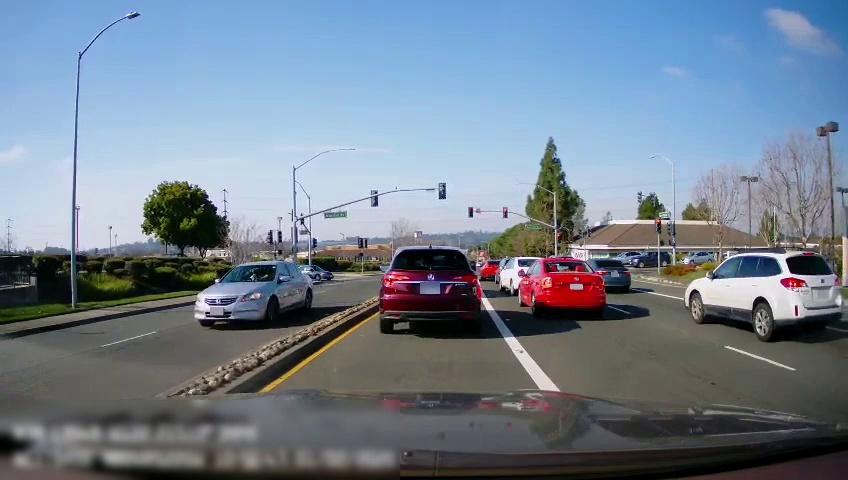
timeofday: Day
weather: Sunny
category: Drivable Space
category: Drivable Space
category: Vehicles | Car
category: Vehicles | Car
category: Vehicles | SUV
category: Vehicles | Car
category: Vehicles | Car
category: Vehicles | Car
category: Vehicles | SUV
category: Vehicles | SUV
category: Vehicles | Car
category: Vehicles | Car
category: Vehicles | Car
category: Vehicles | SUV
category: Lanes | Current Lane
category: Lanes | Alternate Lane
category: Lanes | Current Lane
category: Lanes | Current Lane
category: Lanes | Alternate Lane
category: Lanes | Opposite Lane
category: Traffic | Signs
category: Traffic | Signs
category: Traffic | Lights
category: Traffic | Lights
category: Traffic | Lights
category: Traffic | Lights
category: Traffic | Lights
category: Traffic | Lights
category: Traffic | Lights
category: Traffic | Lights
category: Traffic | Lights
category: Traffic | Lights
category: Traffic | Lights
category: Traffic | Lights